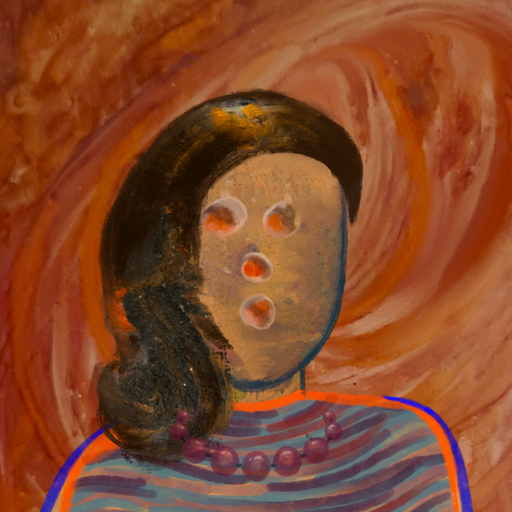
Background: Pious_Lady, Head And Neck Front: In_The_Sun, Face Front: Rupkatha, Bust: Experience, Hair Front: Gypsy_Queen, Head Accessory: Blank, Second Necklace: Blank, Necklace: Irani_2, Baby: Blank